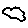
Label: cloud